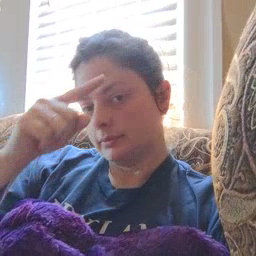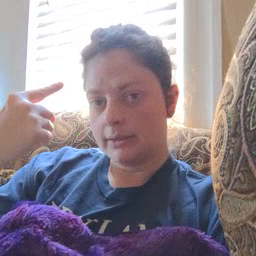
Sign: black